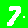
Digit: 7